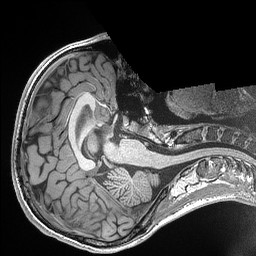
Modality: T1w
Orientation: axial
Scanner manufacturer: siemens
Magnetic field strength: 3 T
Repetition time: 2.3 s
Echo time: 0.00298 s